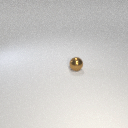
small brown metal sphere